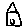
Label: house